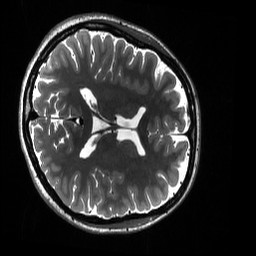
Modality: T2w
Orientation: axial
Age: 20
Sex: female